Field crop: maize
Growth stage: 2
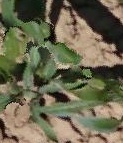
Species: maize